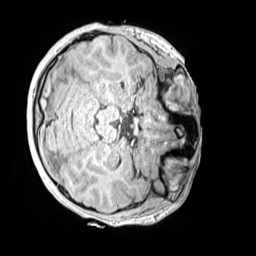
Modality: MP2RAGE
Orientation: axial
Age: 11
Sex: female
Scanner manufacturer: siemens
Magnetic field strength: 3 T
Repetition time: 4 s
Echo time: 0.00299 s